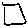
Label: square